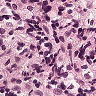
Metastatic tissue present: no